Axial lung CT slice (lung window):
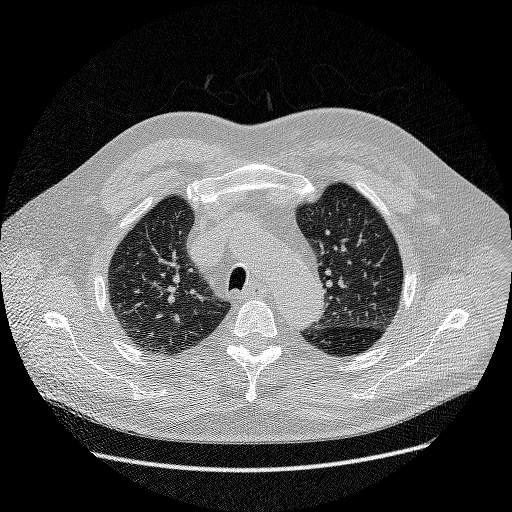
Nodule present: no